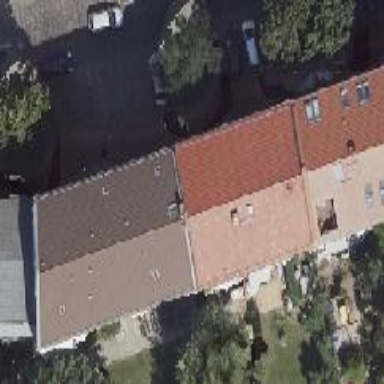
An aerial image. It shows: Gabled roof on building that houses apartments.